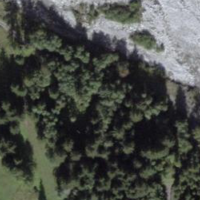
EUNIS habitat code: 43
Species observed at this site:
Pimpinella major
Geum rivale
Tussilago farfara